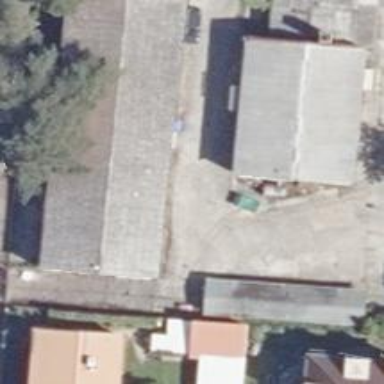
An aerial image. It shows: Detached building with gabled roof.